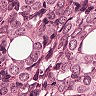
Metastatic tissue present: yes